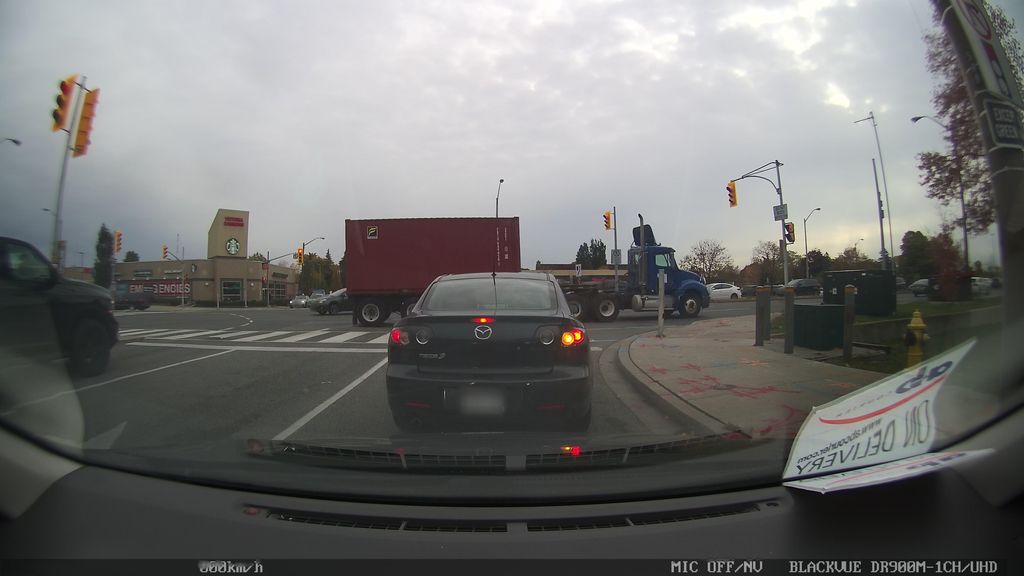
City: toronto